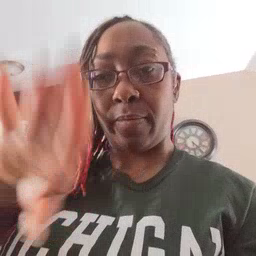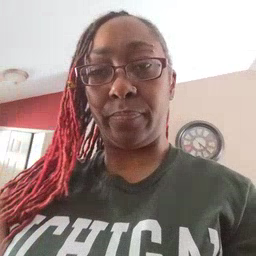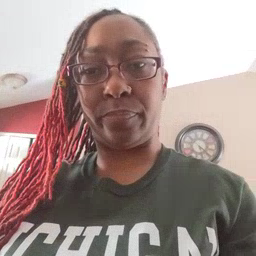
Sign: elephant